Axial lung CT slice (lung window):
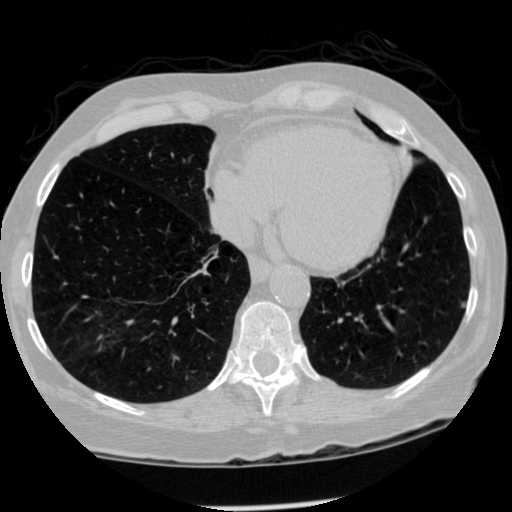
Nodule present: yes
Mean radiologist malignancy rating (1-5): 2.333